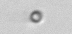
Label: nanoplankton_mix